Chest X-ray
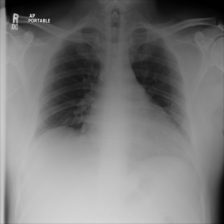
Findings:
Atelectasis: negative
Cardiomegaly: negative
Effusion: negative
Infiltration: negative
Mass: negative
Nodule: negative
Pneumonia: negative
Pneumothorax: negative
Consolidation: negative
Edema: negative
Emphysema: negative
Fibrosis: negative
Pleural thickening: negative
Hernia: negative